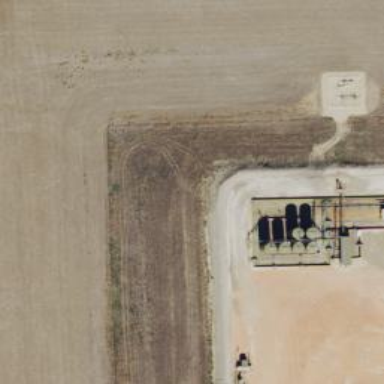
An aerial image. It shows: Storage tank with man-made structure.